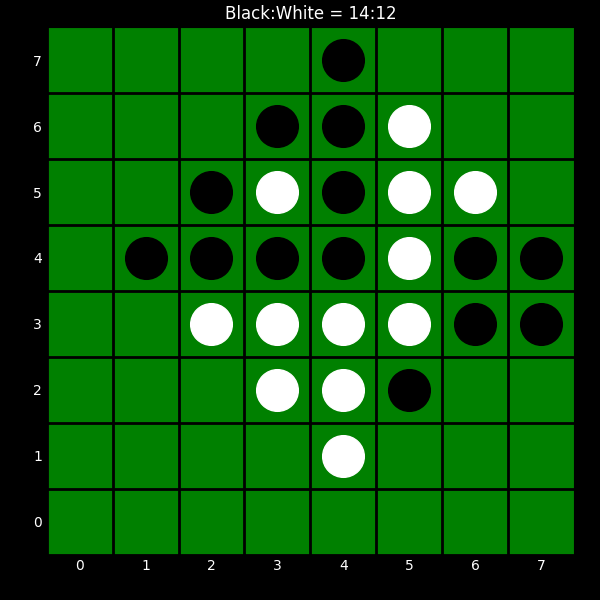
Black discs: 14
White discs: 12